Interaction volume radius: 10 \u00c5
Interaction volume height: 15 \u00c5
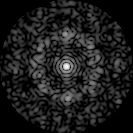
Disorder parameter: 0.8175